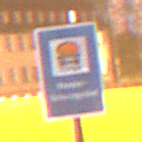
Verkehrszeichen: Wasserschutzgebiet
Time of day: Night
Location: Outdoor (Suburban)
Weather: PartlyCloudy
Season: NotSpecified
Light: Artificial